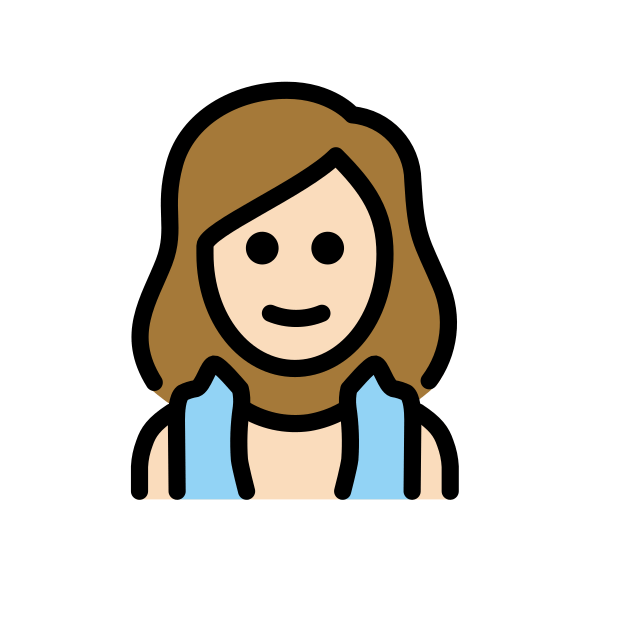
woman in steamy room: light skin tone